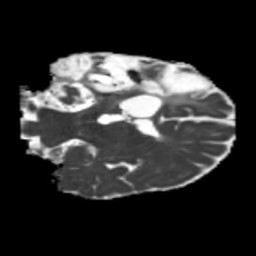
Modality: MD
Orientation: coronal
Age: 46
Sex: male
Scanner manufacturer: siemens
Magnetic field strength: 3 T
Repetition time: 5.25 s
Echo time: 0.08 s